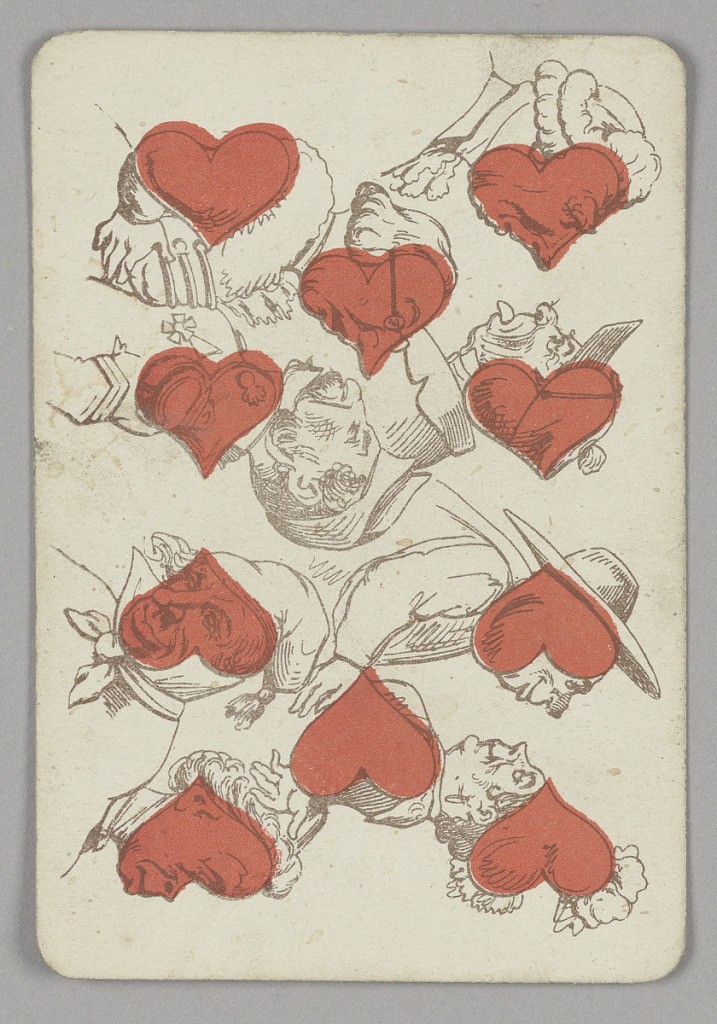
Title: Ten of Hearts
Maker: E. Le Tellier, French, active late 19th century
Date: late 19th century
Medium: Lithograph on paper
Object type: Playing card
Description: Ten of Hearts playing card from a pack of transformation playing cards. Vertically, eight figures depicted in bust view arranged in pairs, red hearts integrated into their faces, chests, and arms. At upper left, two gentlemen facing each other. At lower left, a man and woman facing away from each other. At upper right, two gentleman arguing, one sticking out his tongue. At lower right, an amorous couple.